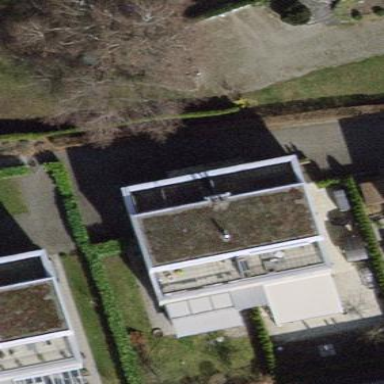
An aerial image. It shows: Terrace building.